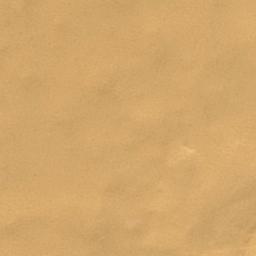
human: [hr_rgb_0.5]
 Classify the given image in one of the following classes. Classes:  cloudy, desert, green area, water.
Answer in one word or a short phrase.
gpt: desert